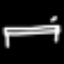
Label: bed